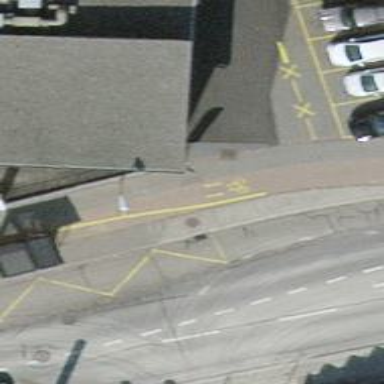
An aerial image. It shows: Cycleway with paving stones as the surface.